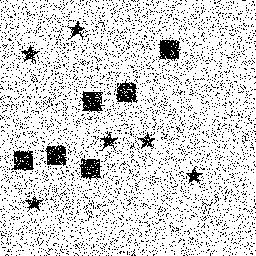
Squares: 6
Triangles: 0
Stars: 6
Total shapes: 12